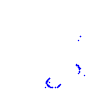
Particle: proton